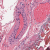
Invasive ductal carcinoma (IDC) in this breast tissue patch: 0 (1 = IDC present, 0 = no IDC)